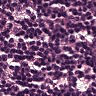
Metastatic tissue present: no